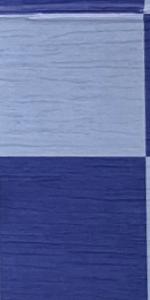
Label: Empty